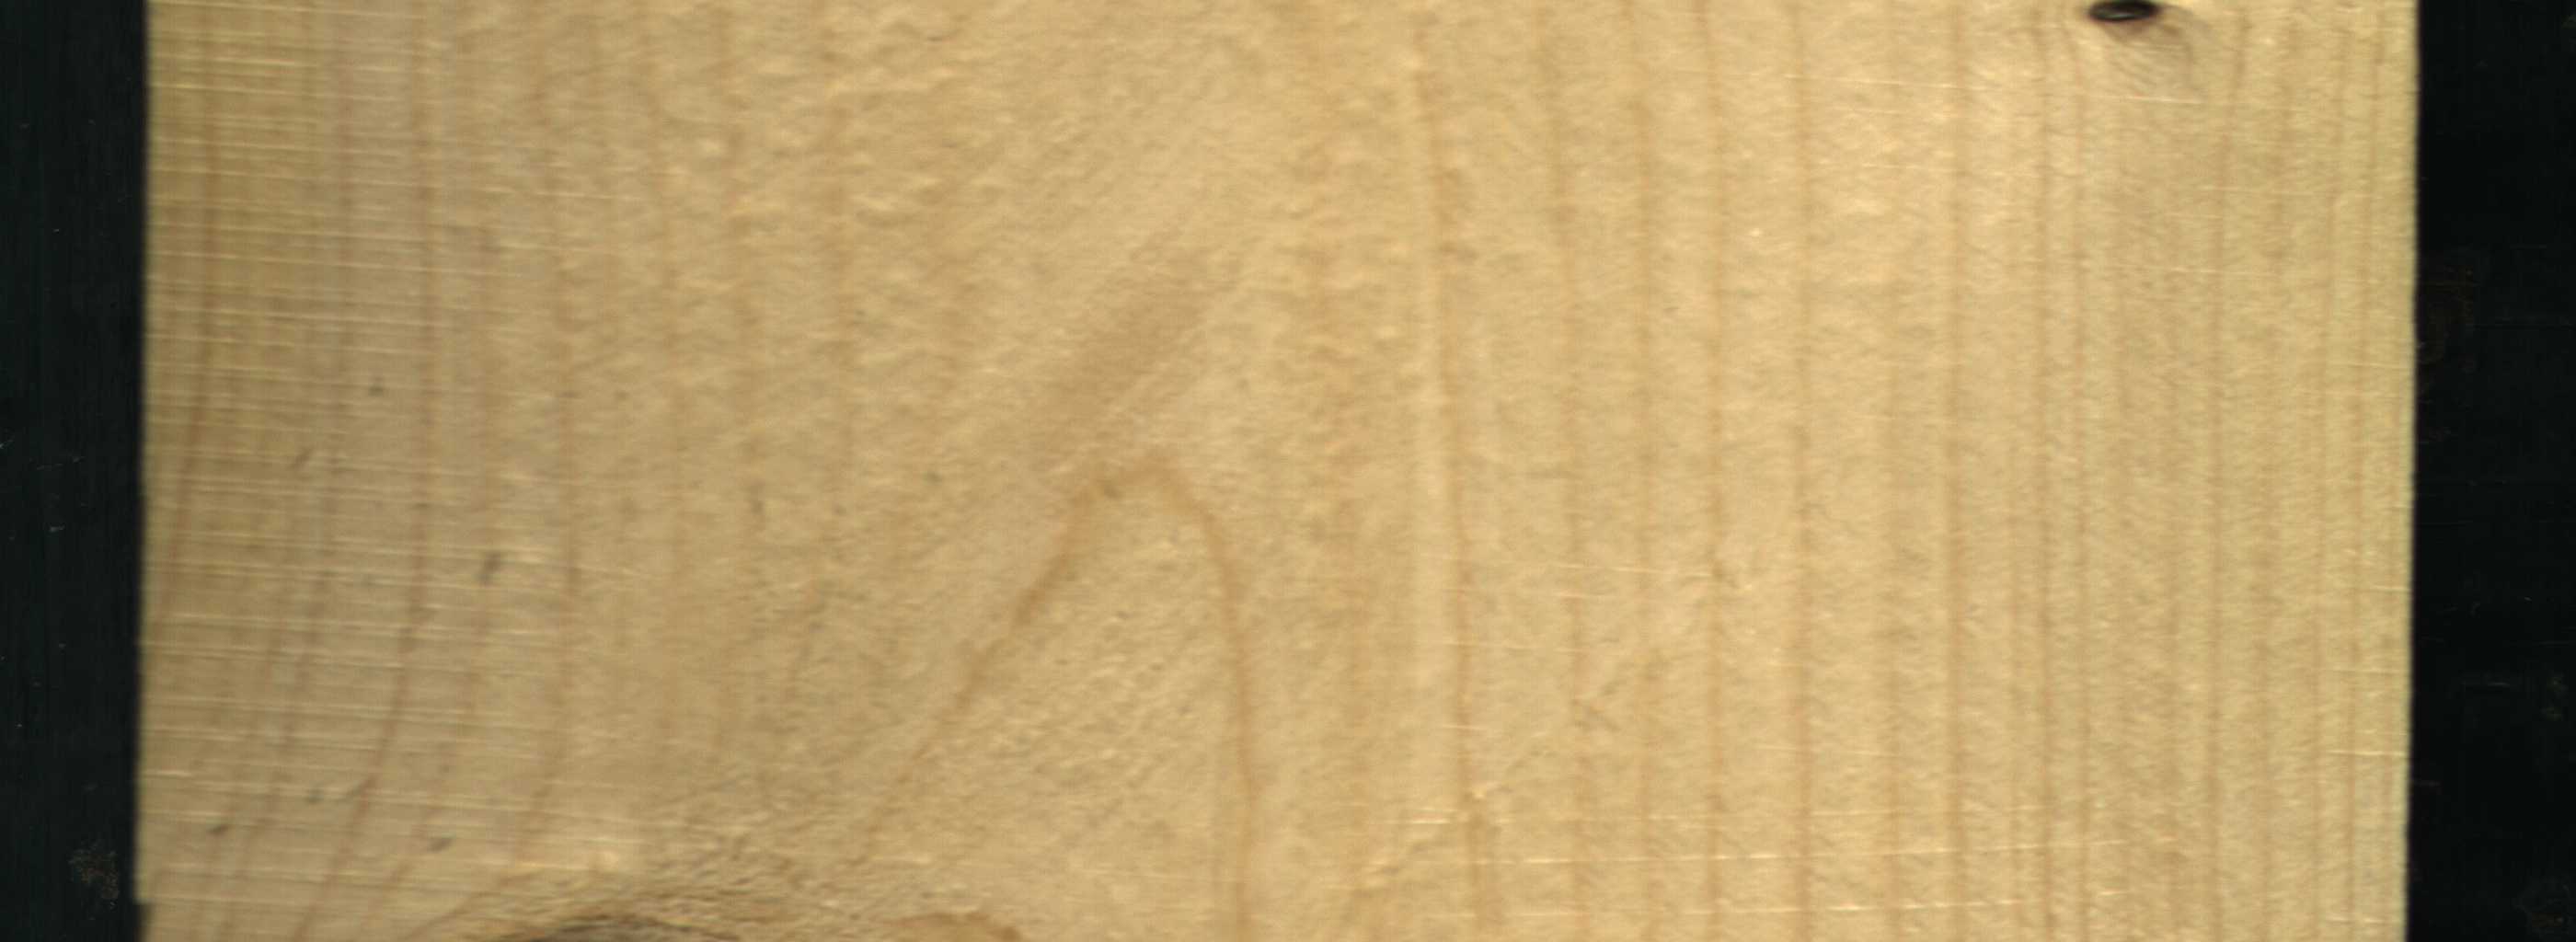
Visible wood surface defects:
Dead_Knot
Live_Knot